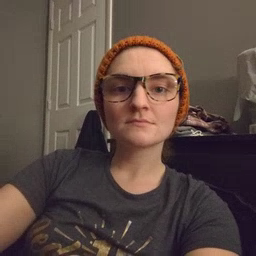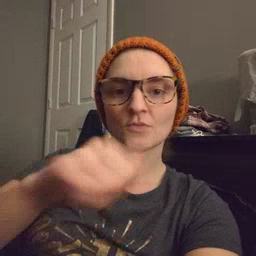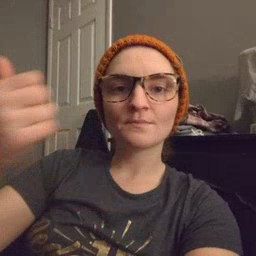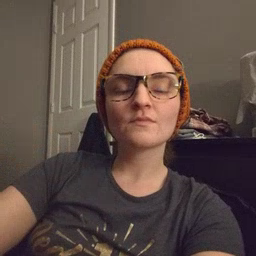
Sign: another